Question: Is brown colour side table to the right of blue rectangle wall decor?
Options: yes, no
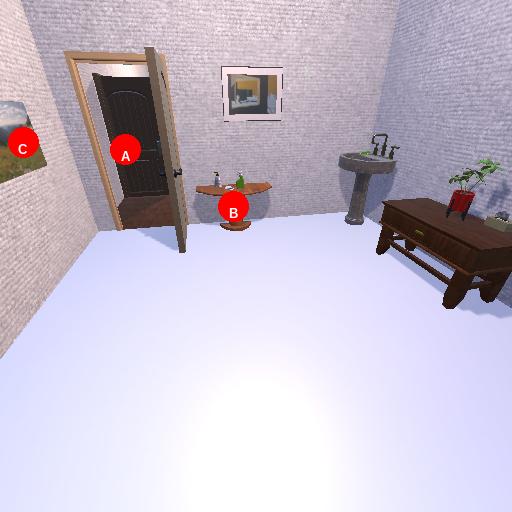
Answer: yes